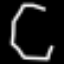
Label: octagon